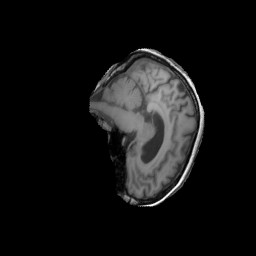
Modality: T1w
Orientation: sagittal
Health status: ill
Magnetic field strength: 3 T